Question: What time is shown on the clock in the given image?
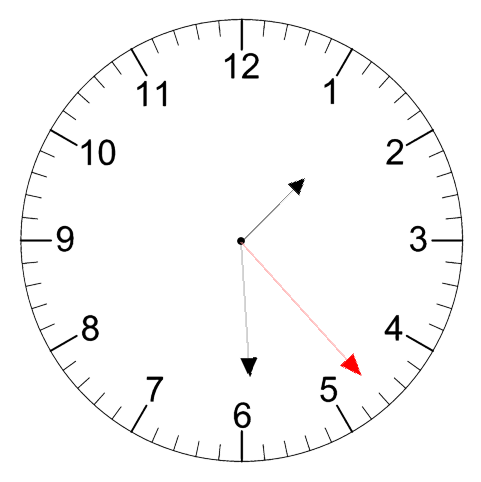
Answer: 01:29:23